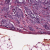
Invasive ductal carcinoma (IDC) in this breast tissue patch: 1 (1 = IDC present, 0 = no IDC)